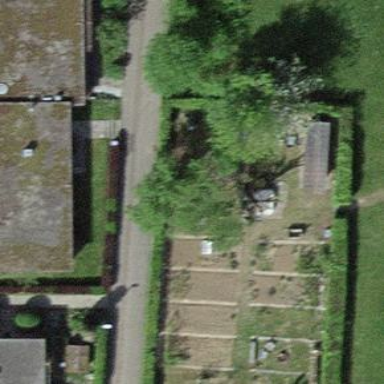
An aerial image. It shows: Area designated for allotments.